Question: I've had a look for problems similar to this, but none of the fixes prescribed in the other questions have worked in my case. Basically, my body width is set to 100%, and I have no padding or margins in any other divs, and yet I still have a strange horizontal scrollbar at the bottom and about 50px of blank space to the right of the layout. It should stop where the red line is here:

Have racked my brain and racked the questions here, but have no clue what's going on. Would be extremely grateful for advice. Relevant CSS:
'''
body, html {
color: #000000;
font-family: 'Open Sans', sans-serif;
font-size:12pt;
background:#f2f2f2;
padding:0;
margin:0;
height:100%;
border:0;
/* overflow:hidden; */
}
#menubar {
position:absolute;
top:0px;
background:#FDBB30;
height:80px;
width:100%;
font-weight:bold;
}
#content {
position:absolute;
top:80px;
width:92%;
left:50px;
background:#ffffff;
height:calc(100% - 80px);
}
'''
EDIT: HTML in the test page:
'''
<body>
<div id="container">
<div id="menubar"><?php require 'menubar.php'; ?></div>
<div id="content">
<h1>Avis libertatis volebit semper</h1>
<h2>avis libertatis volebit semper</h2>
<p>avis libertatis volebit semper</p>
</div>
</div>
</body>
'''
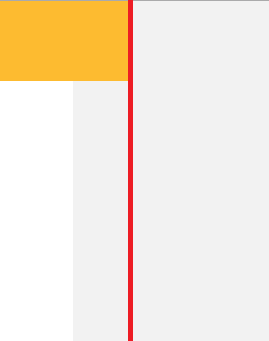
Answer: You use 'width: 92%' and 'left: 50px'.
At about a window width of 600px, the content will be '600*0.92' = '552px' width. Add the left position of '50px' to it, and the total width is '602px'. Which is wider that you window width.
So instead of using 'left: 50px', use 'left: 4%'
<URL>